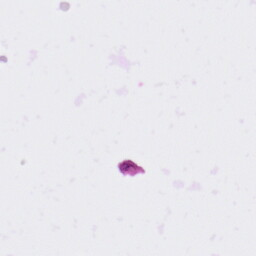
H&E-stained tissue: Ovarian